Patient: sex M, age 61
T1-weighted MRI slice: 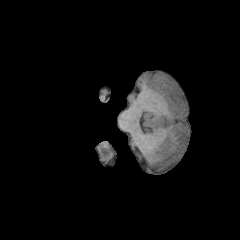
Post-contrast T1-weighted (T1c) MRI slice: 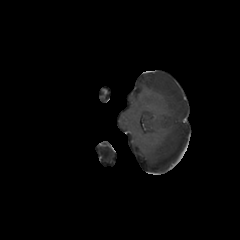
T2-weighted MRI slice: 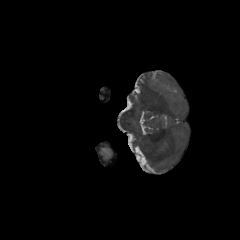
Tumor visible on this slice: yes
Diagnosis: Glioblastoma, IDH-wildtype
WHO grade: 4